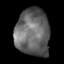
Tissue: skin
Cell type: Epithelial cells
Senescence score: 0.2866
Nuclear area (px): 1574
Mean DAPI intensity: 102.002